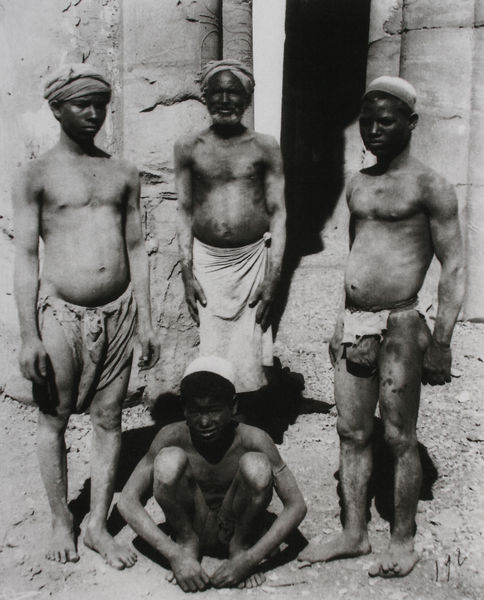
Titel: Vier Fellachen
Künstler: Antonio Beato
Standort: Köln
Institution: Wallraf-Richartz-Museum / Photographie / Slg. Lebeck
Schlagwörter: gestein, gruppe, haut, lendenschurz, mann, nackt, schatten, schurz, weiß, dreieck, menschen, sand, sitzen, brust, grau, hut, hüte, licht, männer, schwarz, säule, säulen, tür, gebäude, gürtel, haus, tuch, bart, kappe, wand, architektur, arm, arme, blicke, falten, kleidung, stehen, steine, bildnis, portrait, porträt, erde, boden, stehend, tücher, arbeit, kopfbedeckung, füße, hocke, jungen, knaben, afrika, mauer, geröll, arbeiter, columns, men, white, window, black, dark, face, gray, group, wall, kopftuch, picture, brown, nabel, bauch, junge, oberkörper, tor, foto, fotografie, photographie, vier, barfuss, neger, schwarze, eingang, schmutz, offen, lendentuch, unbekleidet, mauerwerk, rippen, hocken, schwarz-weiss, staub, posieren, photo, african, sad, sklave, karg, stone, knieend, kniend, kopftücher, feet, tempel, drawing, steinboden, black and white, fotographie, indien, turban, shadow, aufnahme, sklaven, kolonie, turbane, dirt, ägypten, mager, ancient, clothes, dokumentation, bäuche, ureinwohner, legs, cloth, bare, bauarbeiter, fez, native, desert, exotismus, inder, fremde, indogen, negroid, tan, oriental, poor, photograph, photography, boys, dust, heads, fotografue, dirty, workers, tüscher, eingeboren, hingestellt, lendenschurt, lendenschurze, schwarte, unterernährt, slave, egypt, slaves, lendentücher, pillars, kerle, film, middle eastern, middle east, hot, highlight, loin cloth, loincloths, dusty, chests, four men, excavation workers, phootograpy